Question: I have a JTable fairly similar to this one.
<URL>

I have managed to set a normal filter on it (a search function) and it works well. I want to have a button that will immediately show only the rows where Vegetarian is checked.
Ok so now thanks to the help given by @peeskillet and @HovercraftFullOfEels, this is the solution to my problem:
'''
final TableRowSorter<MovieReviewTableModel> rowSorter = new TableRowSorter<MovieReviewTableModel>(tableModel);
// custom RowFilter
RowFilter<MovieReviewTableModel, Integer> filter = new RowFilter<MovieReviewTableModel, Integer>()
{
// include method returns true to show the row and false to not show it
@Override
public boolean include(RowFilter.Entry<? extends MovieReviewTableModel, ? extends Integer> entry)
{
int modelRow = entry.getIdentifier(); //row index
boolean checked = ((Boolean)entry.getModel().getValueAt(modelRow, 3)).booleanValue();
System.out.println(checked); // to test the values coming through
return checked;
}
};
table.setRowSorter(rowSorter);
JButton onlyFeatured = new JButton("Only show Featured");
threeButtonPanel.add(onlyFeatured);
onlyFeatured.addActionListener(new ActionListener()
{
public void actionPerformed(ActionEvent event)
{
rowSorter.setRowFilter(filter);
}
});
'''
It works! Thanks so much guys, I owe you drinks or something. :D
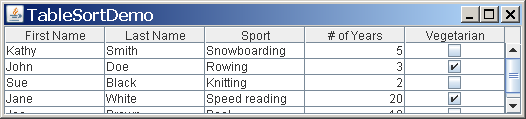
Answer: Let's revisit the tutorial <URL>.
> In addition to reordering the results, a table sorter can also specify which rows will be displayed. This is known as filtering. 'TableRowSorter' implements filtering using <URL> objects. 'RowFilter' implements several factory methods that create common kinds of filters.
Things to look at:
- 'TableRowSorter'- 'RowFilter'- 'RowFilter'
RowFilter javadoc
- 'andFilter''dateFilter''notFilter''numberFilter''orFilter''regexFilter''regexFilter'
> 'javax.swing.RowFilter<M,I>'Type Parameters:
'M' - the type of the model; for example 'PersonModel'
'I' - the type of the identifier; when using 'TableRowSorter' this will be 'Integer'
Ok so from this we know two thing. When we create our custom 'RowFilter', we should pass a 'TableModel' type as the first parameter, and type 'Integer' to represent the row number.
> 'RowFilter' is used to filter out entries from the model so that they are not shown in the view. For example, a 'RowFilter' associated with a 'JTable' might only allow rows that contain a column with a specific string. The meaning of entry depends on the component type. For example, when a filter is associated with a 'JTable', an entry corresponds to a row; when associated with a 'JTree', an entry corresponds to a node.Subclasses must override the 'include' method to indicate whether the entry should be shown in the view. The 'Entry' argument can be used to obtain the values in each of the columns in that entry
So based on those two paragraghs, we know the 'RowFilter' is used to filter out rows we don't want in the view, and that if we create our own, we will need to override the 'include' method to return whether a row should be shown or not. And also the 'include' method will have an 'Entry' argument, from which we can obtain details that may be o interest to us, when determining which row to not return true on. Here's the basic example (guideline) the javadoc gives us
'''
RowFilter<TableModel, Integer> filter = new RowFilter<TableModel, Integer>() {
@Override
public boolean include(RowFilter.Entry<? extends TableModel, ? extends Integer> entry) {
// do your logic here to return true or false.
}
};
'''
Cool, but what is this 'RowFilter.Entry' class, and what interesting information can it provide to us? Let's look at <URL>.
One interesting thing we can see is the <URL> method. From that we can get our table model. So let's finish the implementation
'''
private static final int CHECKBOX_COLUMN = 4;
...
RowFilter<TableModel, Integer> filter = new RowFilter<TableModel, Integer>() {
@Override
public boolean include(RowFilter.Entry<? extends TableModel, ? extends Integer> entry) {
int modelRow = entry.getIdentifier();
Boolean checked = (Boolean)entry.getModel().getValueAt(modelRow, CHECKBOX_COLUMN);
return checked;
}
};
'''
Not much too it. Now all that's left is setting the filter to the sorter, as you learned from the Oracle tutorial already, using the regex filter.
Here's a fill demo code. It doesn't implement the 'ActionListener' for the button press. I didn't want to do for you. You should have enough information to handle that on your own :-D Happy Learning!
'''
import javax.swing.JFrame;
import javax.swing.JScrollPane;
import javax.swing.JTable;
import javax.swing.RowFilter;
import javax.swing.SwingUtilities;
import javax.swing.table.DefaultTableModel;
import javax.swing.table.TableModel;
import javax.swing.table.TableRowSorter;
public class TableBooleanFilterDemo {
public TableBooleanFilterDemo() {
JTable table = getTable();
TableRowSorter<TableModel> rowSorter = new TableRowSorter<>(table.getModel());
RowFilter filter = getRowFilter();
rowSorter.setRowFilter(filter);
table.setRowSorter(rowSorter);
JFrame frame = new JFrame();
frame.add(new JScrollPane(table));
frame.setDefaultCloseOperation(JFrame.EXIT_ON_CLOSE);
frame.pack();
frame.setLocationByPlatform(true);
frame.setVisible(true);
}
private static final int CHECKBOX_COLUMN = 4;
private RowFilter getRowFilter() {
RowFilter<TableModel, Integer> filter = new RowFilter<TableModel, Integer>() {
@Override
public boolean include(RowFilter.Entry<? extends TableModel, ? extends Integer> entry) {
int modelRow = entry.getIdentifier();
Boolean checked = (Boolean)entry.getModel().getValueAt(modelRow, CHECKBOX_COLUMN);
return checked;
}
};
return filter;
}
private JTable getTable() {
Object[][] data = {
{"Kathy", "Smith",
"Snowboarding", new Integer(5), new Boolean(false)},
{"John", "Doe",
"Rowing", new Integer(3), new Boolean(true)},
{"Sue", "Black",
"Knitting", new Integer(2), new Boolean(false)},
{"Jane", "White",
"Speed reading", new Integer(20), new Boolean(true)},
{"Joe", "Brown",
"Pool", new Integer(10), new Boolean(false)}
};
String[] columnNames = {"First Name",
"Last Name",
"Sport",
"# of Years",
"Vegetarian"};
return new JTable(new DefaultTableModel(data, columnNames) {
public Class getColumnClass(int c) {
return getValueAt(0, c).getClass();
}
});
}
public static void main(String[] args) {
SwingUtilities.invokeLater(new Runnable(){
public void run() {
new TableBooleanFilterDemo();
}
});
}
}
'''
To be honest, I've never had to implement my own 'RowFilter', but the above is the process I pretty much go through when trying to learn something new. Took me longer to write this answer, then to learn how to do it. Gotta learn to read documentation, not just tutorials. Tutorials are a good starting point, but once you get to more complicated matters, you need to dig deeper. Same with any new technology you want to learn.